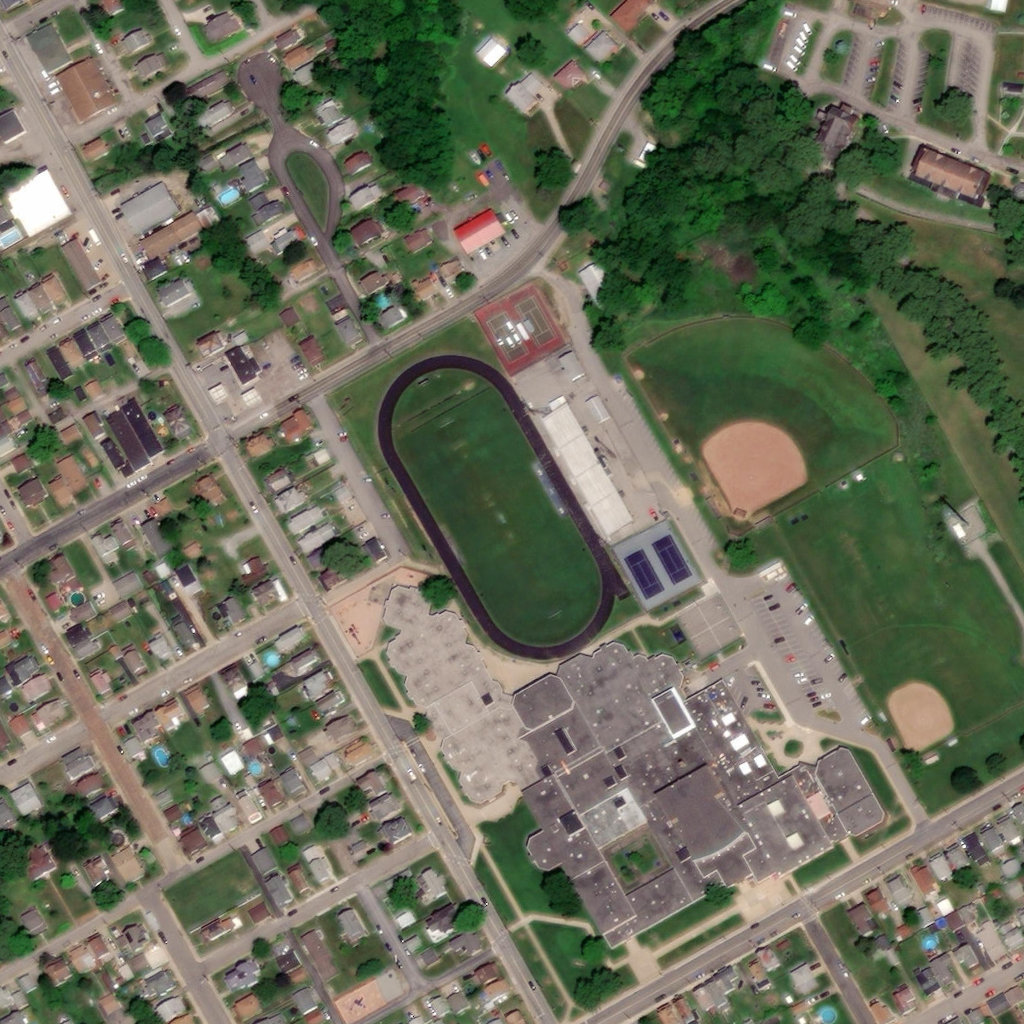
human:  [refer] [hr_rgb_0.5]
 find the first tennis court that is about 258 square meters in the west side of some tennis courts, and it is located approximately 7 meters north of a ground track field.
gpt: <box>[[47, 30, 51, 35, 0]]</box>

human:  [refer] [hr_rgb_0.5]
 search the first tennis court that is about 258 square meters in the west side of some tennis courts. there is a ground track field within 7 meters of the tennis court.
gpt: <box>[[47, 30, 51, 35, 0]]</box>